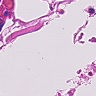
Metastatic tissue present: no